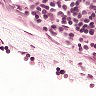
Metastatic tissue present: no